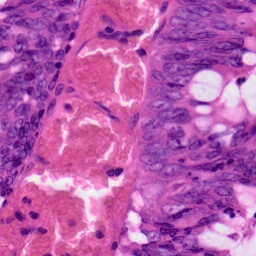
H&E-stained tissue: Colon